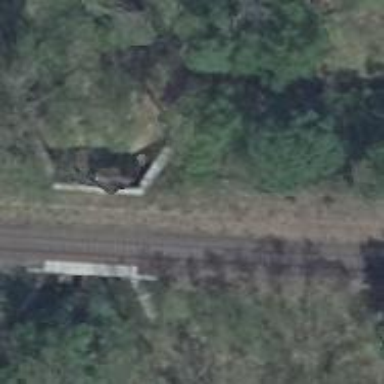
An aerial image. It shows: Railway bridge.